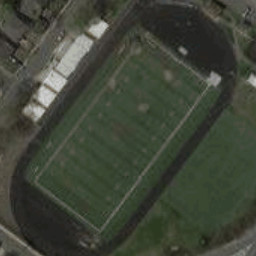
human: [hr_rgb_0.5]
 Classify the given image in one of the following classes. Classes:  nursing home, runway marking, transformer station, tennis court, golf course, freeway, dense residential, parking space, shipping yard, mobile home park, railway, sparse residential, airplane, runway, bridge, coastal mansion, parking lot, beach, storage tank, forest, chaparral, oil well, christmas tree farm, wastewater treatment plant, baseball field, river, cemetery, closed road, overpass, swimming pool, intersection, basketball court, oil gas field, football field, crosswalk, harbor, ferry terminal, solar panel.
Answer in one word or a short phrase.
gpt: football field